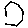
Label: hexagon